Question: I made a display, that will show the sum of purchase. It's a TextView with background image. I have a designed digits too. How can I set those digit images to that TextView or do I have to create some layout instead of simple TextView? If I need to create layout, can you add some code sample, how can I do it?
Here's an example what I want to achieve.

Regards,
evilone
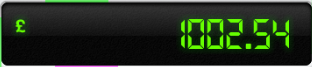
Answer: As far as I know, your two options would be to create your own True/OpenTypeFont (setting the color of the text to yellow in xml most likely) or to code your own custom ViewGroup which will take a String and convert each character to the appropriate image.
If you're able to construct your own font, you can add a font folder inside your assets project folder, and put your font in it. It can then be loaded like this:
'''
Typeface tf = Typeface.createFromAsset(myContext.getAssets(), "fonts/MyFont.ttf");
myTextView.setTypeface(tf);
'''
This site has free fonts even for commercial use, <URL> and I searched for led and found a font called radioland that looks good, though the numbers are at an angle. If you do use that site, I've found it's good to verify the font is indeed free to use with it's included license or a software and can open the font and view it's headers.